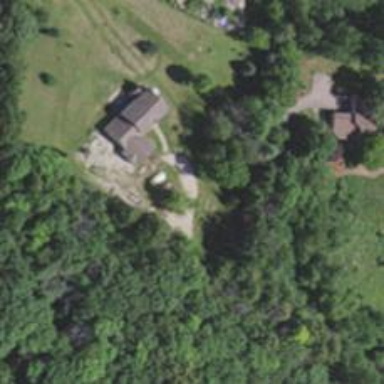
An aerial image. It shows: Driveway.